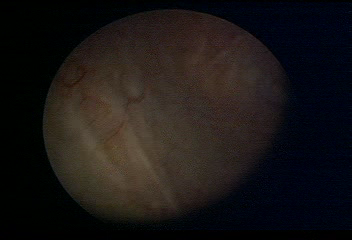
Modality: WLC
Class: Normal mucosa
Bladder cancer association: No